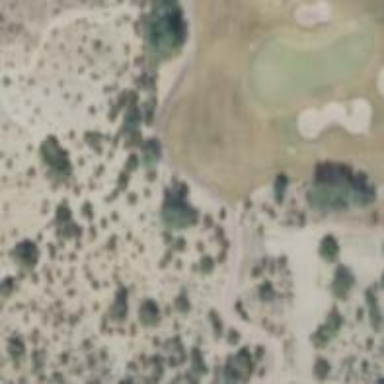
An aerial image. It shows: Path for both roads and golfers.